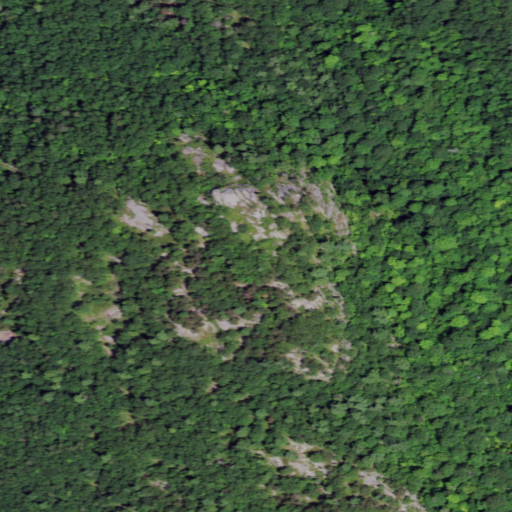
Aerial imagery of mountain in New York named Greenwood Mountain containing deciduous forest and mixed forest